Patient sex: F
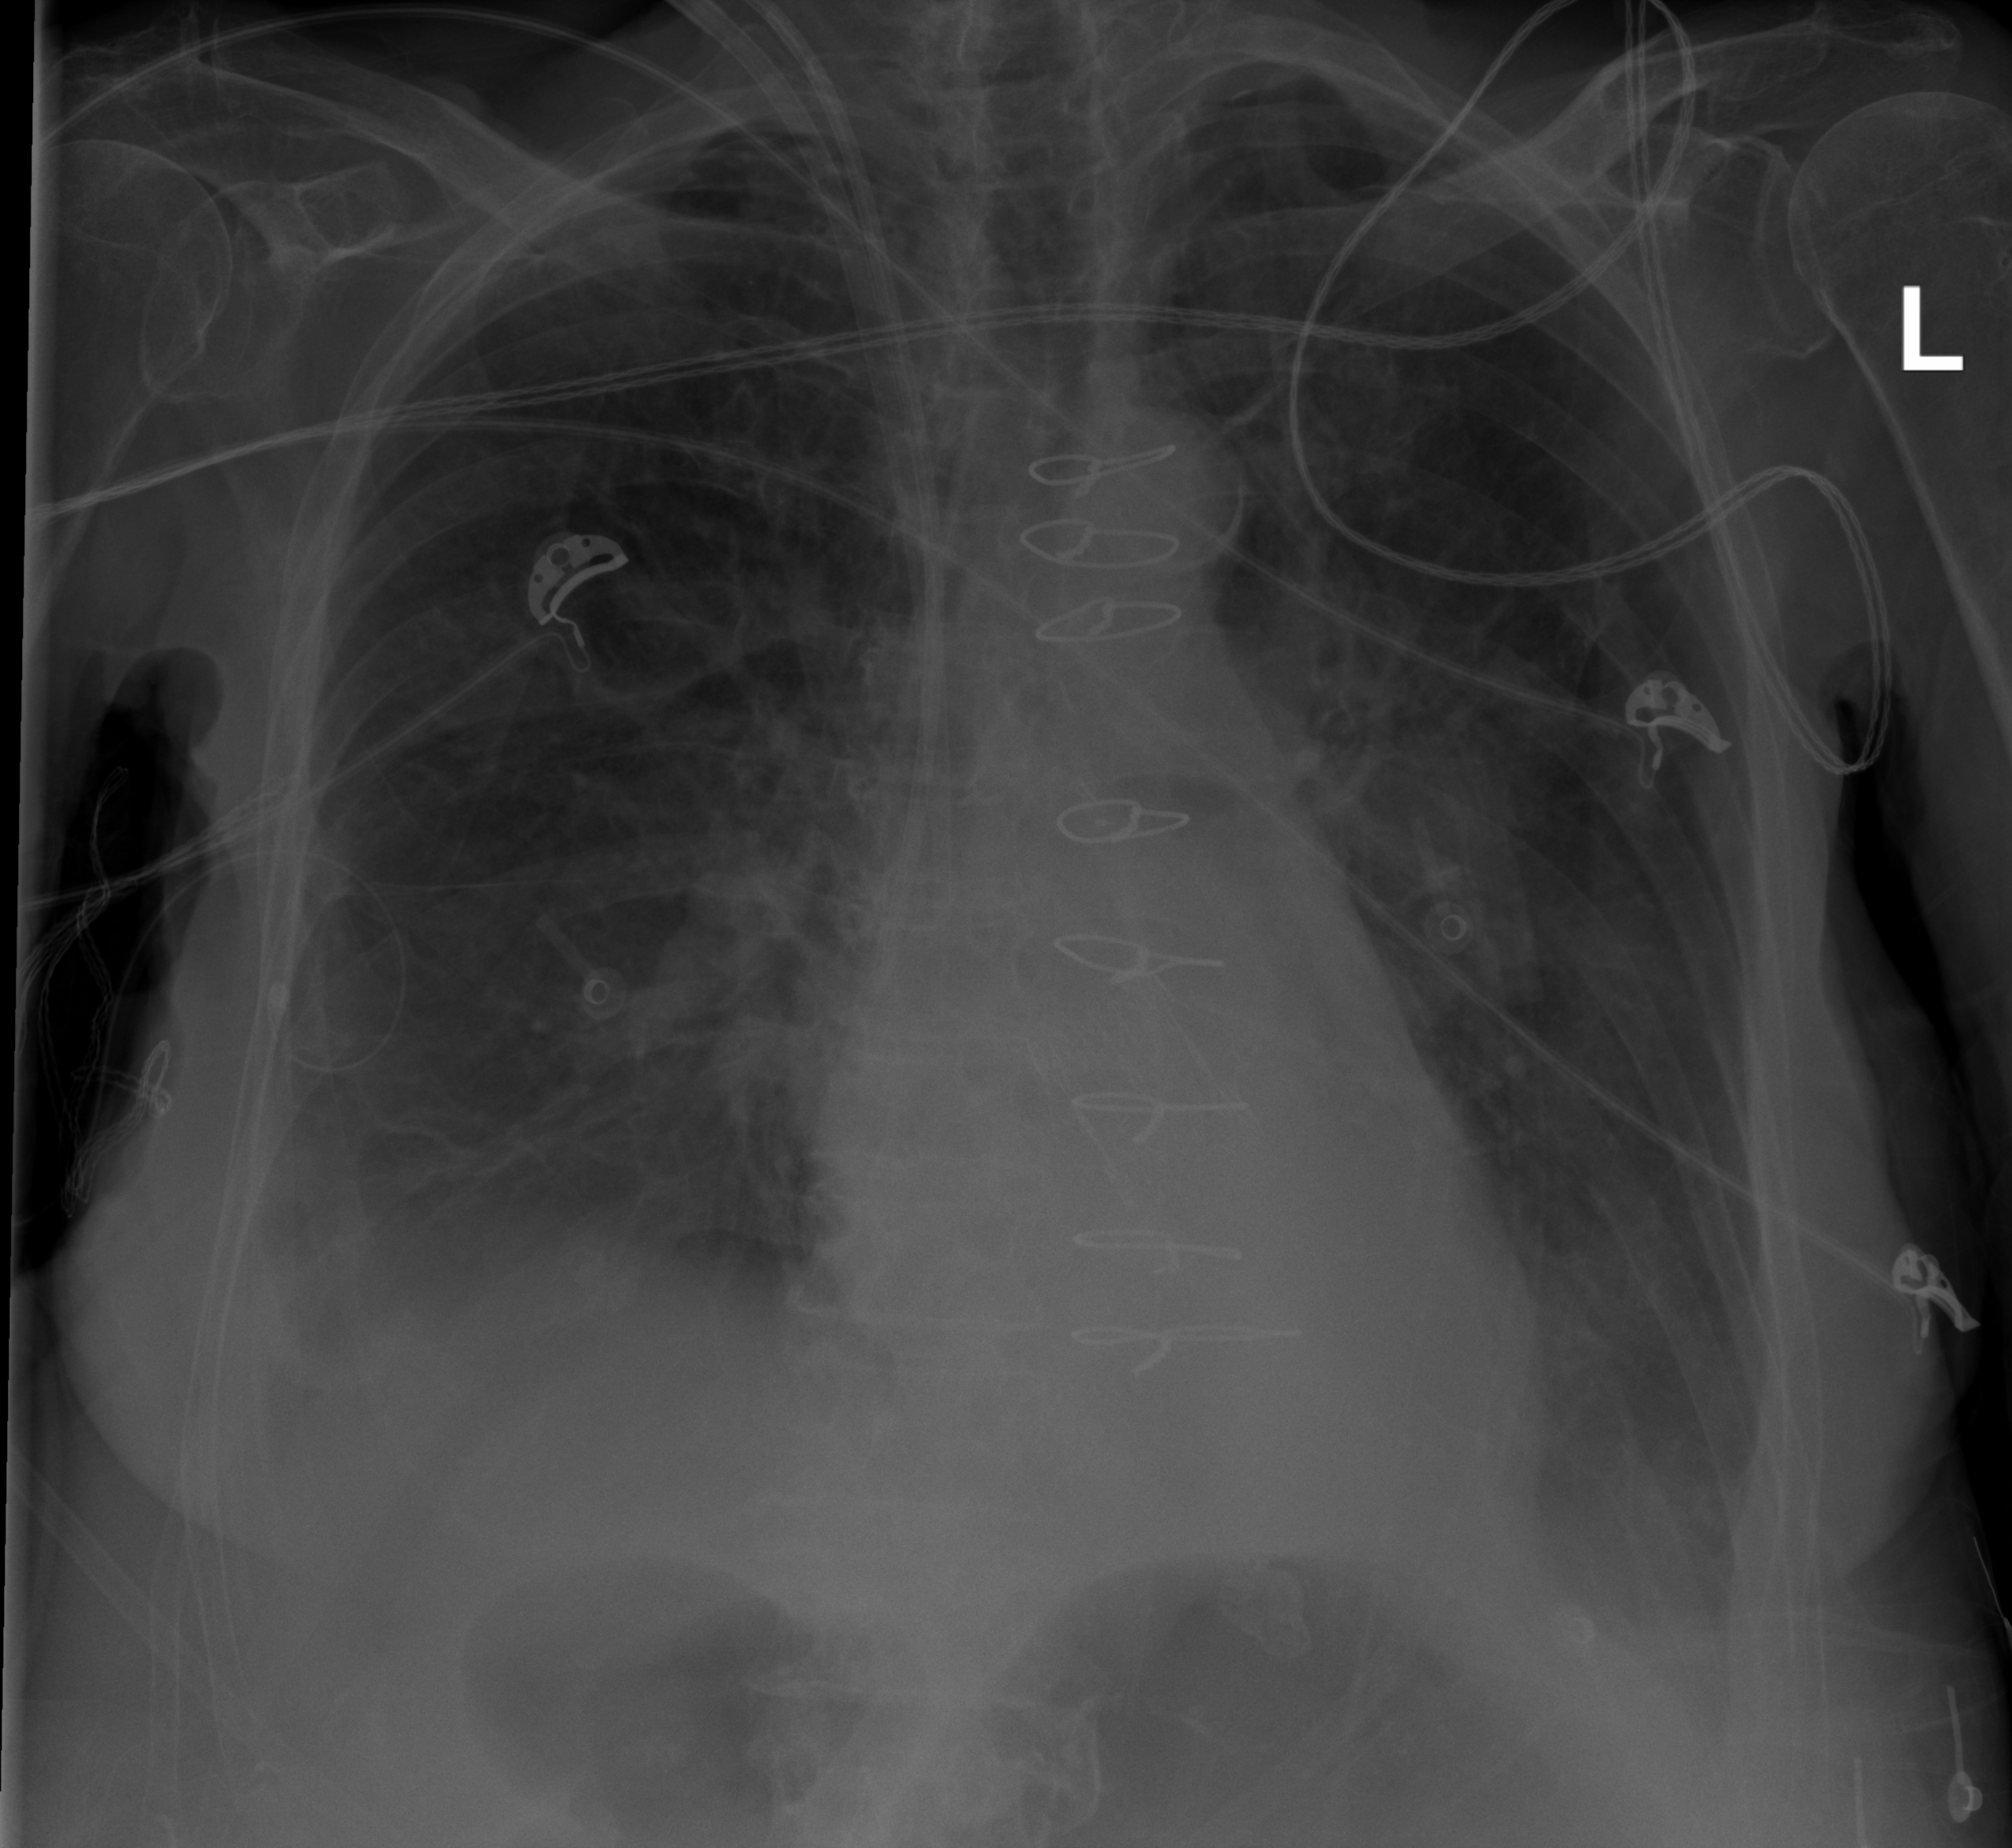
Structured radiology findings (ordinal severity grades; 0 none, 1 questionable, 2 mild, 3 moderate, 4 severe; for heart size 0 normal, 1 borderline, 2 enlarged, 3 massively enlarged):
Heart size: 1
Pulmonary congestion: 0
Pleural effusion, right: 2
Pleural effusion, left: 2
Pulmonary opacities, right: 2
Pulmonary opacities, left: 2
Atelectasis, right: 2
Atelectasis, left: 2